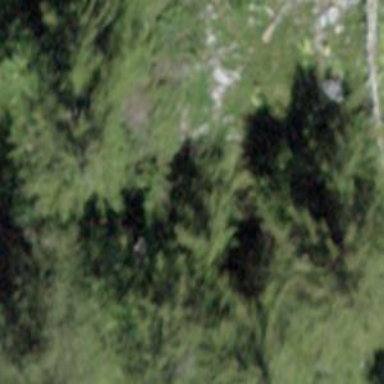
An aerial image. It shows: Forest area.